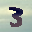
Label: 3